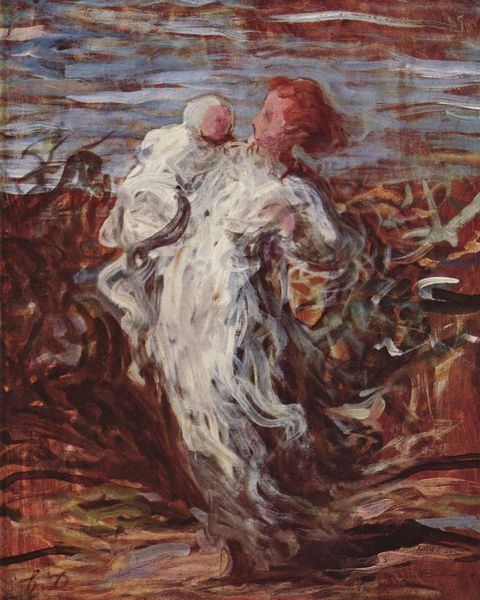
Titel: Mutter mit Kind
Künstler: Honoré Daumier
Standort: Zürich.
Institution: Stiftung Sammlung E.G. Bührle
Schlagwörter: baum, blau, dunkel, gemälde, hand, himmel, kopf, umhang, wasser, weiß, wolken, fluss, grün, impressionismus, landschaft, mädchen, sand, see, ufer, bewegung, braun, frankreich, frau, haar, hell, kleid, licht, nase, schwarz, skizze, rot, tuch, weg, haube, hochformat, malerei, symbolismus, arm, gesicht, halten, kleidung, mensch, stehen, tragen, signatur, öl, erde, feld, natur, strauch, wind, busch, büsche, gehen, pastos, sonne, sträucher, boden, figur, gewand, haare, stoff, frau kind, kind, mutter, pflanzen, tanzen, kontrast, rosa, erdig, dutt, sommer, wellen, liebe, düster, laufen, abstrakt, modern, farbe, nebel, kahl, linien, baby, van gogh, ausdruck, figuren, sturm, unwetter, wild, duktus, weiblich, draussen, impressionistisch, allein, ölfarbe, striche, abstraktion, reflexion, abstrahiert, flucht, expressionistisch, munch, wasseroberfläche, wirbel, seite, konturen, strich, dynamik, norwegen, schlamm, pinsel, pinselstrich, daumier, kleinkind, rote haare, verschwommen, verwischt, moor, rotbraun, fließend, pinselstriche, expression, rettung, schutz, säugling, geist, delacroix, pinselführung, aufwühlend, läuft, rennt, wallendes haar, munc, summarisch, rennend, babyhut, babykappe, babymütze, halteng, löamdschaft, rohaarig